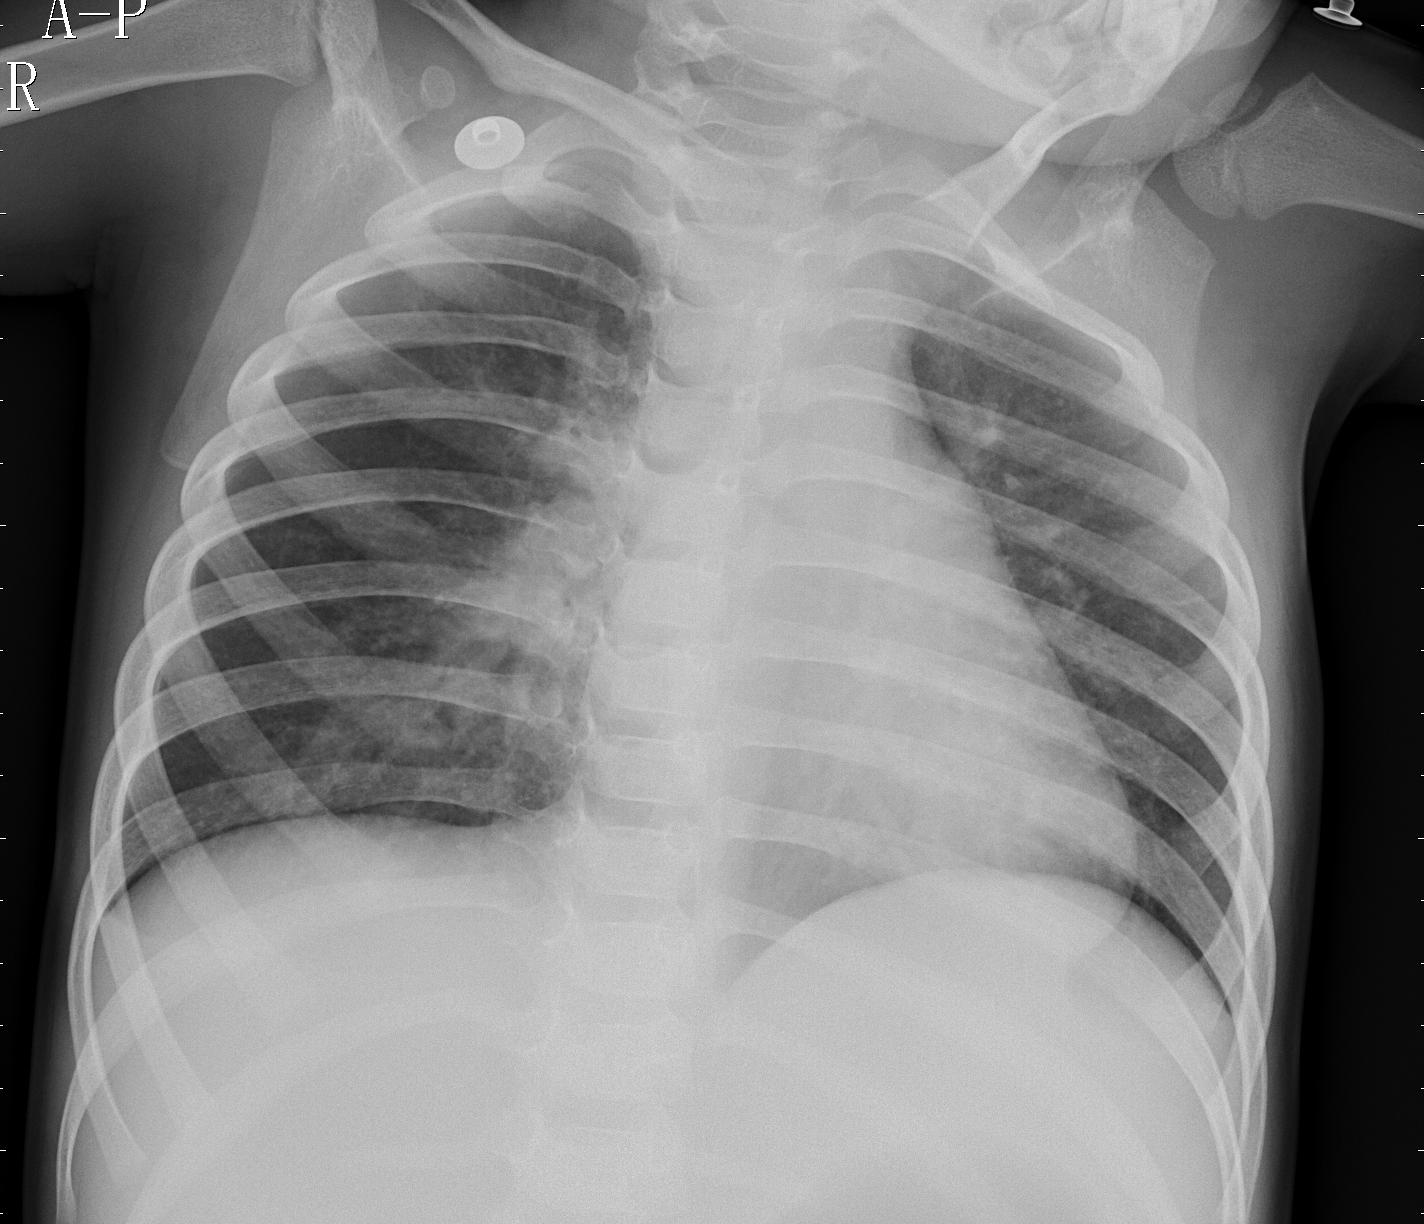
Diagnosis: PNEUMONIA